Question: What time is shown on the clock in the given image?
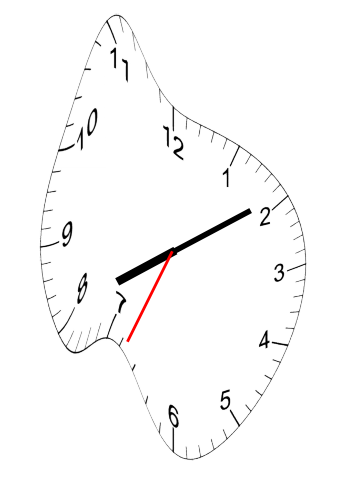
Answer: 08:09:34